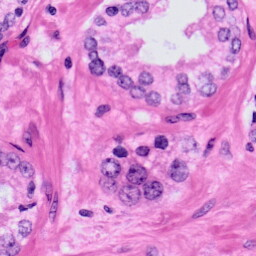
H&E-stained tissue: Prostate